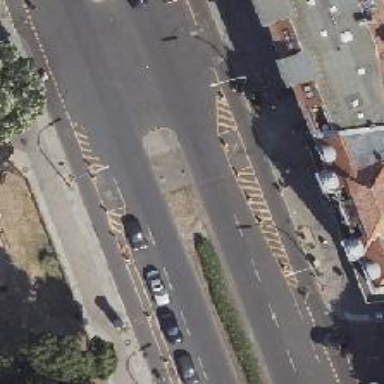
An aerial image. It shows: Traffic island located on footway.